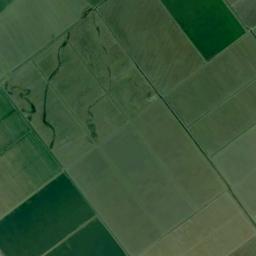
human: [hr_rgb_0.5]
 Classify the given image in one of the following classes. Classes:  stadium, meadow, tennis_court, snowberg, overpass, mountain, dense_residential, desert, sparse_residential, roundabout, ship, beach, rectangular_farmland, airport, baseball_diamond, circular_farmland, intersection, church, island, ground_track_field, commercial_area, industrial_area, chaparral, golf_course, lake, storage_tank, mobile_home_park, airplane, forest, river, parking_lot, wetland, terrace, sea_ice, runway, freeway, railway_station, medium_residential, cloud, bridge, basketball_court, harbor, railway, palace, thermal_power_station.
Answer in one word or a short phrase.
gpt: rectangular_farmland